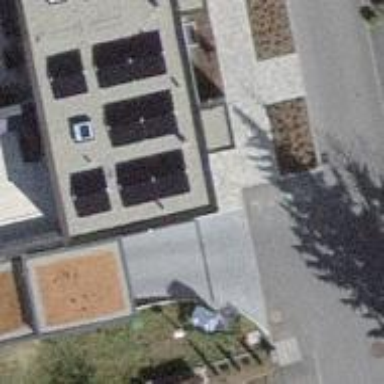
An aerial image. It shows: Solar power generator utilizing photovoltaic technology with solar photovoltaic panels.